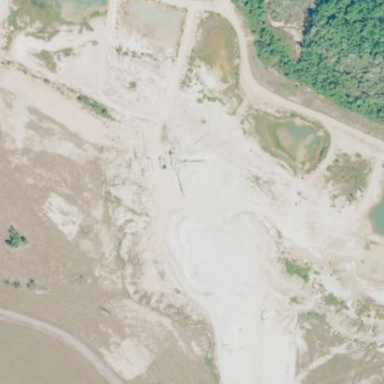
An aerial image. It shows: Quarry extracting sand as natural resource.